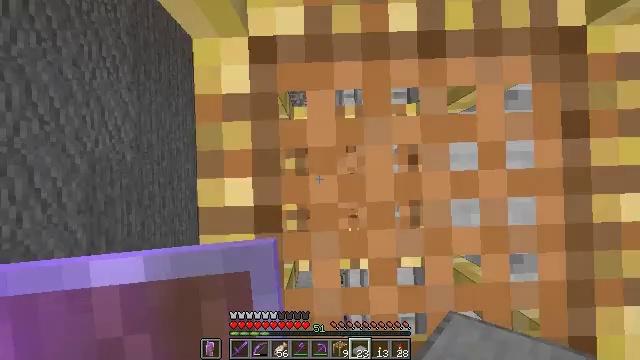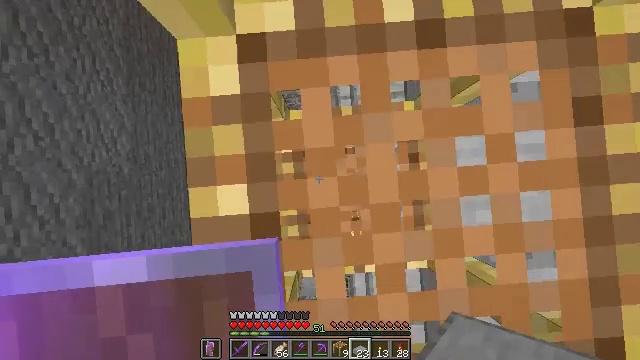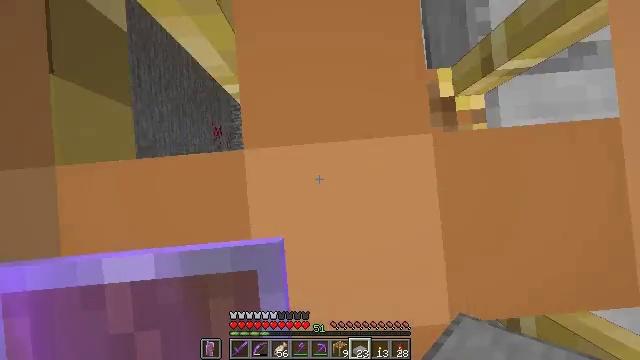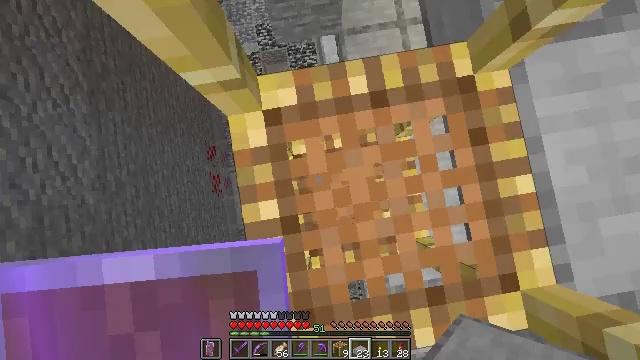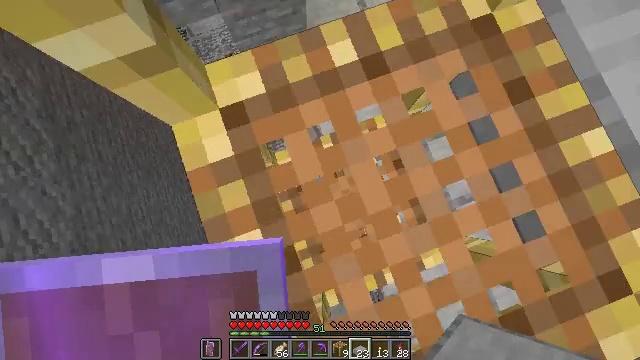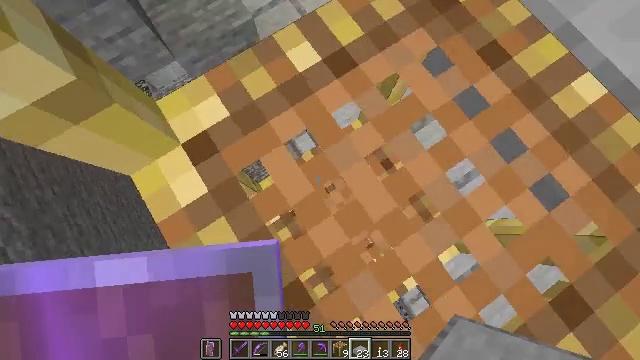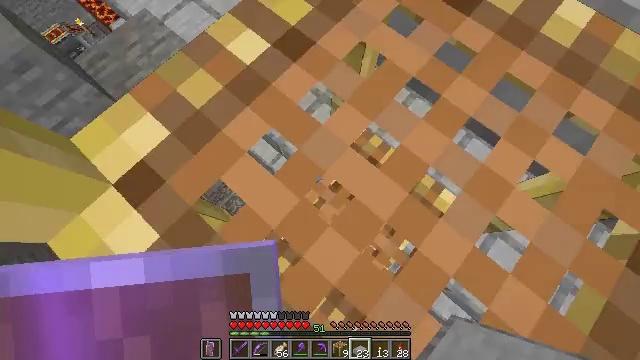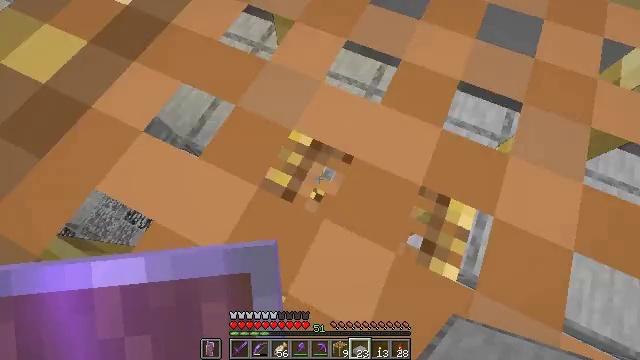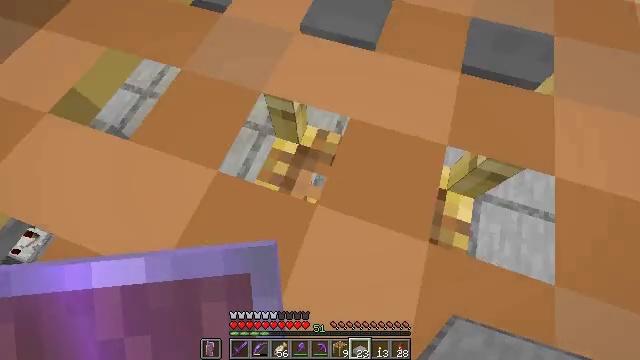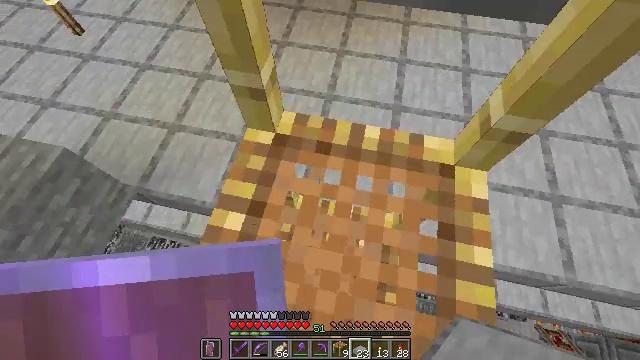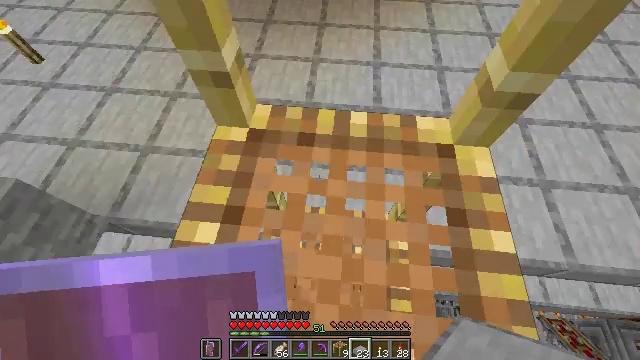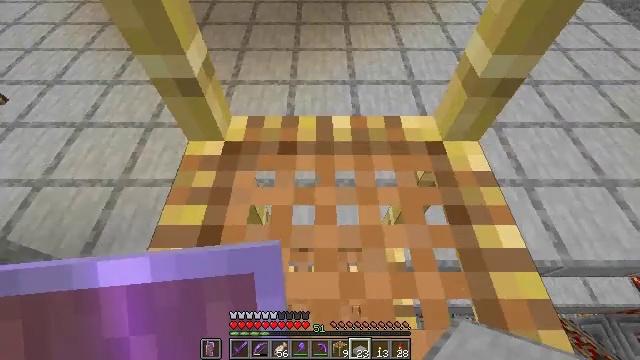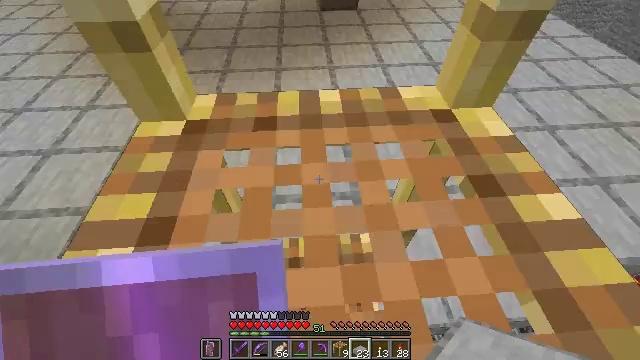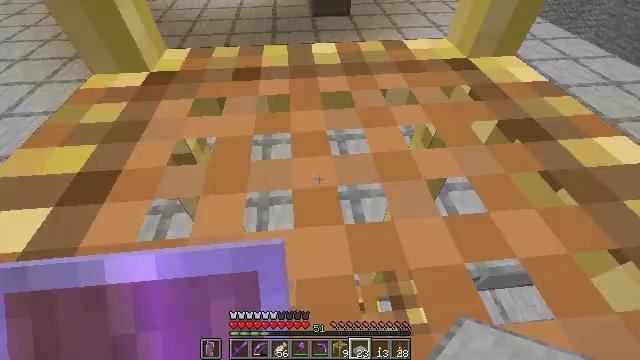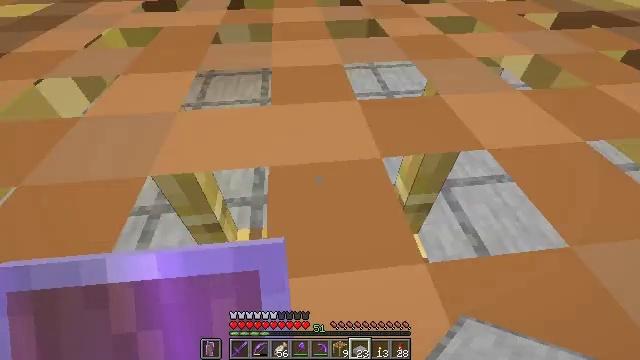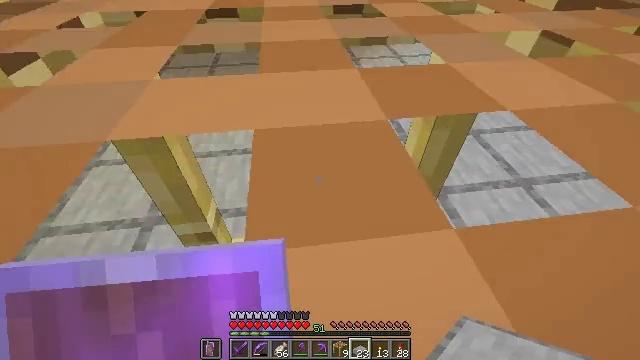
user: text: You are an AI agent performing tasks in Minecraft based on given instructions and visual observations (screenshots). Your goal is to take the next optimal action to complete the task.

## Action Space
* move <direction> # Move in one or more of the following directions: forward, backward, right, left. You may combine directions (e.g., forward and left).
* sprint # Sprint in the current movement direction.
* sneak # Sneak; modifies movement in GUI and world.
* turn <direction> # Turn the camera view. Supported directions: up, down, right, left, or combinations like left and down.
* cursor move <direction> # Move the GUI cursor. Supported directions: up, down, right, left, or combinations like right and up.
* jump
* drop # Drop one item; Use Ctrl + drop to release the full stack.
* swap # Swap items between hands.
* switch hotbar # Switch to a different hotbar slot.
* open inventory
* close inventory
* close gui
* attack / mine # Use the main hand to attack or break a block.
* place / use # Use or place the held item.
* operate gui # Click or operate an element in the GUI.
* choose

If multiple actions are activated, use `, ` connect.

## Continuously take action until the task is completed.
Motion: motion action
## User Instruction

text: Retrieve the smooth stone slab from the ground.
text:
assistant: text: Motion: sneak, turn right
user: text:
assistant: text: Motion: sneak
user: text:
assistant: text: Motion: sneak, turn right and up
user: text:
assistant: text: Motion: sneak, turn right and up
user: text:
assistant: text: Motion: sneak, turn right and up
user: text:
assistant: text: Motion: sneak, turn right and up
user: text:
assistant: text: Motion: sneak, turn right and up
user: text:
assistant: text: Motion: sneak, turn right and up
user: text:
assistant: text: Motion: sneak, turn right and up
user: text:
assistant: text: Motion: sneak, turn right and up
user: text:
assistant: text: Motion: sneak, turn right and up
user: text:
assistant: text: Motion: sneak, turn right and up
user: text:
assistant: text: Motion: sneak, turn right and up
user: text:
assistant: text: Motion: sneak, turn right and up
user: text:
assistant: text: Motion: move forward, sneak, turn right and up
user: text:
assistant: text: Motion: move forward, sneak, turn left and up
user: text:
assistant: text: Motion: move forward
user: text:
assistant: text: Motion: move forward
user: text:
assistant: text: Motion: move forward
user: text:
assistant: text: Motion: move forward
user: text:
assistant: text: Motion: move forward
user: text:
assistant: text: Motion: move forward
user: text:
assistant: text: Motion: move forward
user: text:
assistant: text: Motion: move forward
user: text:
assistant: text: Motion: move forward, turn up
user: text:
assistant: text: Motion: move forward, turn up
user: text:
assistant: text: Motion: move forward
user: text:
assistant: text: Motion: move forward
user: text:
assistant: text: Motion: move forward
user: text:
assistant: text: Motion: move forward